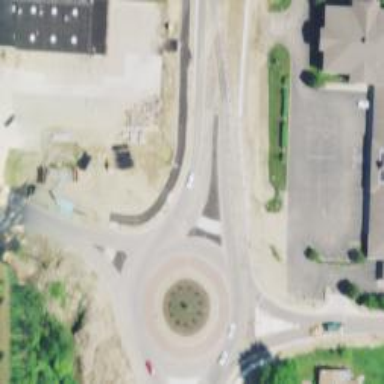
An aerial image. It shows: Roundabout on primary highway.